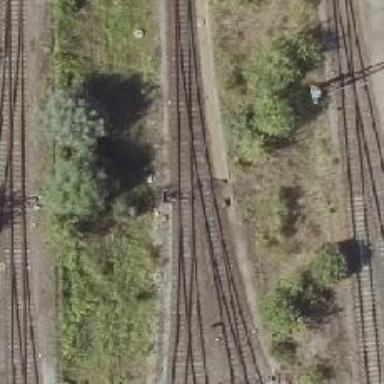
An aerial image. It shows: Railway switch.